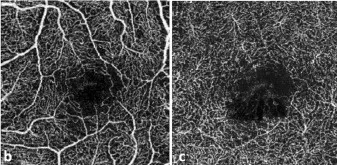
Imaging before and after anti-VEGF treatment in a patient with FCE complicated with CNV. C OCT-angiography at the level of the SCP. And the DCP.
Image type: ophthalmic_imaging (ophthalmic_angiography)